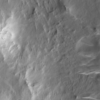
Label: not_dusty